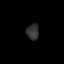
Tissue: lung
Cell type: Epithelial cells
Senescence score: 0.1795
Nuclear area (px): 193
Mean DAPI intensity: 50.28